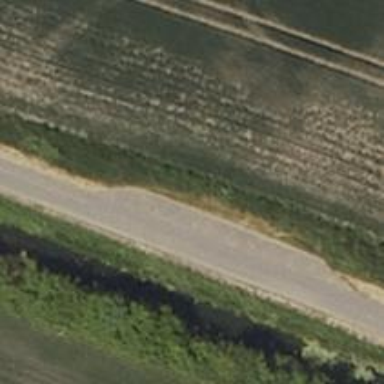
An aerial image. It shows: Passing place on the road.